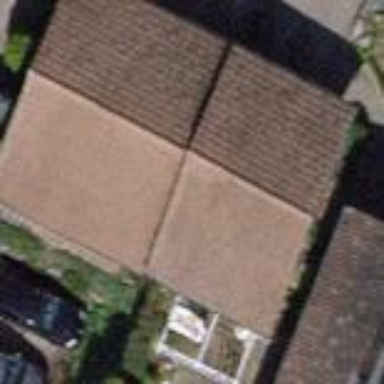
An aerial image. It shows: Garage.